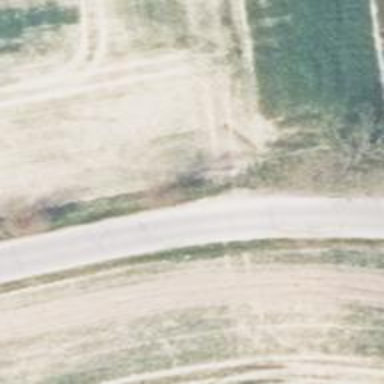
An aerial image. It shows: Asphalt road classified as tertiary.